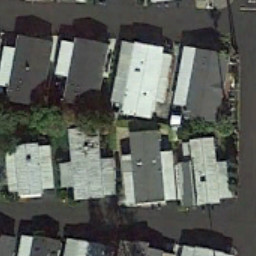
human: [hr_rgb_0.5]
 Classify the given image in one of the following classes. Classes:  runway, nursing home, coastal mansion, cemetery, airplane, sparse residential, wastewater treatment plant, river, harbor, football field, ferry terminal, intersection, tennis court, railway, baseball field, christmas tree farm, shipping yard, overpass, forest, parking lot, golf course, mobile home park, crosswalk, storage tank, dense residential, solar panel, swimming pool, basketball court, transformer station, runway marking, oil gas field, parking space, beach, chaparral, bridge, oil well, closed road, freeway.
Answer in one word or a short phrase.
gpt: mobile home park